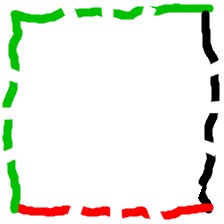
Shape: square